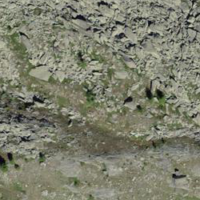
EUNIS habitat code: 48
Species observed at this site:
Larix decidua
Juniperus communis